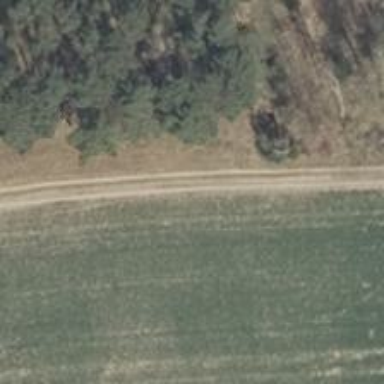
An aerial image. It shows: Hunting stand.